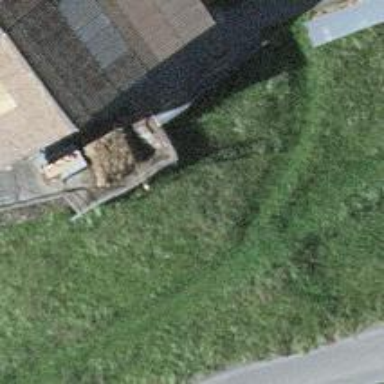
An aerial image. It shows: Retaining wall.